Field crop: maize
Growth stage: 2
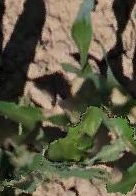
Species: maize